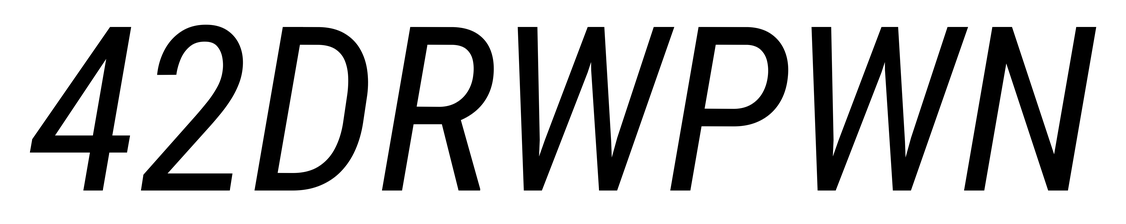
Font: Roboto-Italic_Condensed_Italic